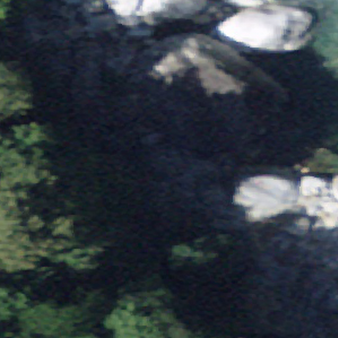
Label: bouldering_area